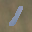
Label: 1